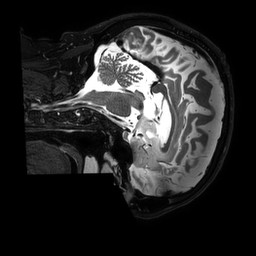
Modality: T2w
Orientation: sagittal
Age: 67
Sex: male
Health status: ill
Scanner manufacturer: philips
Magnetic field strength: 3 T
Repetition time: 3.5 s
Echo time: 0.3 s